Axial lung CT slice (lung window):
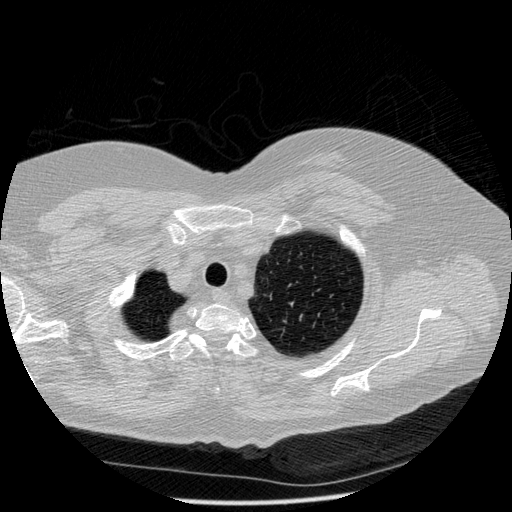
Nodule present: no